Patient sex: F
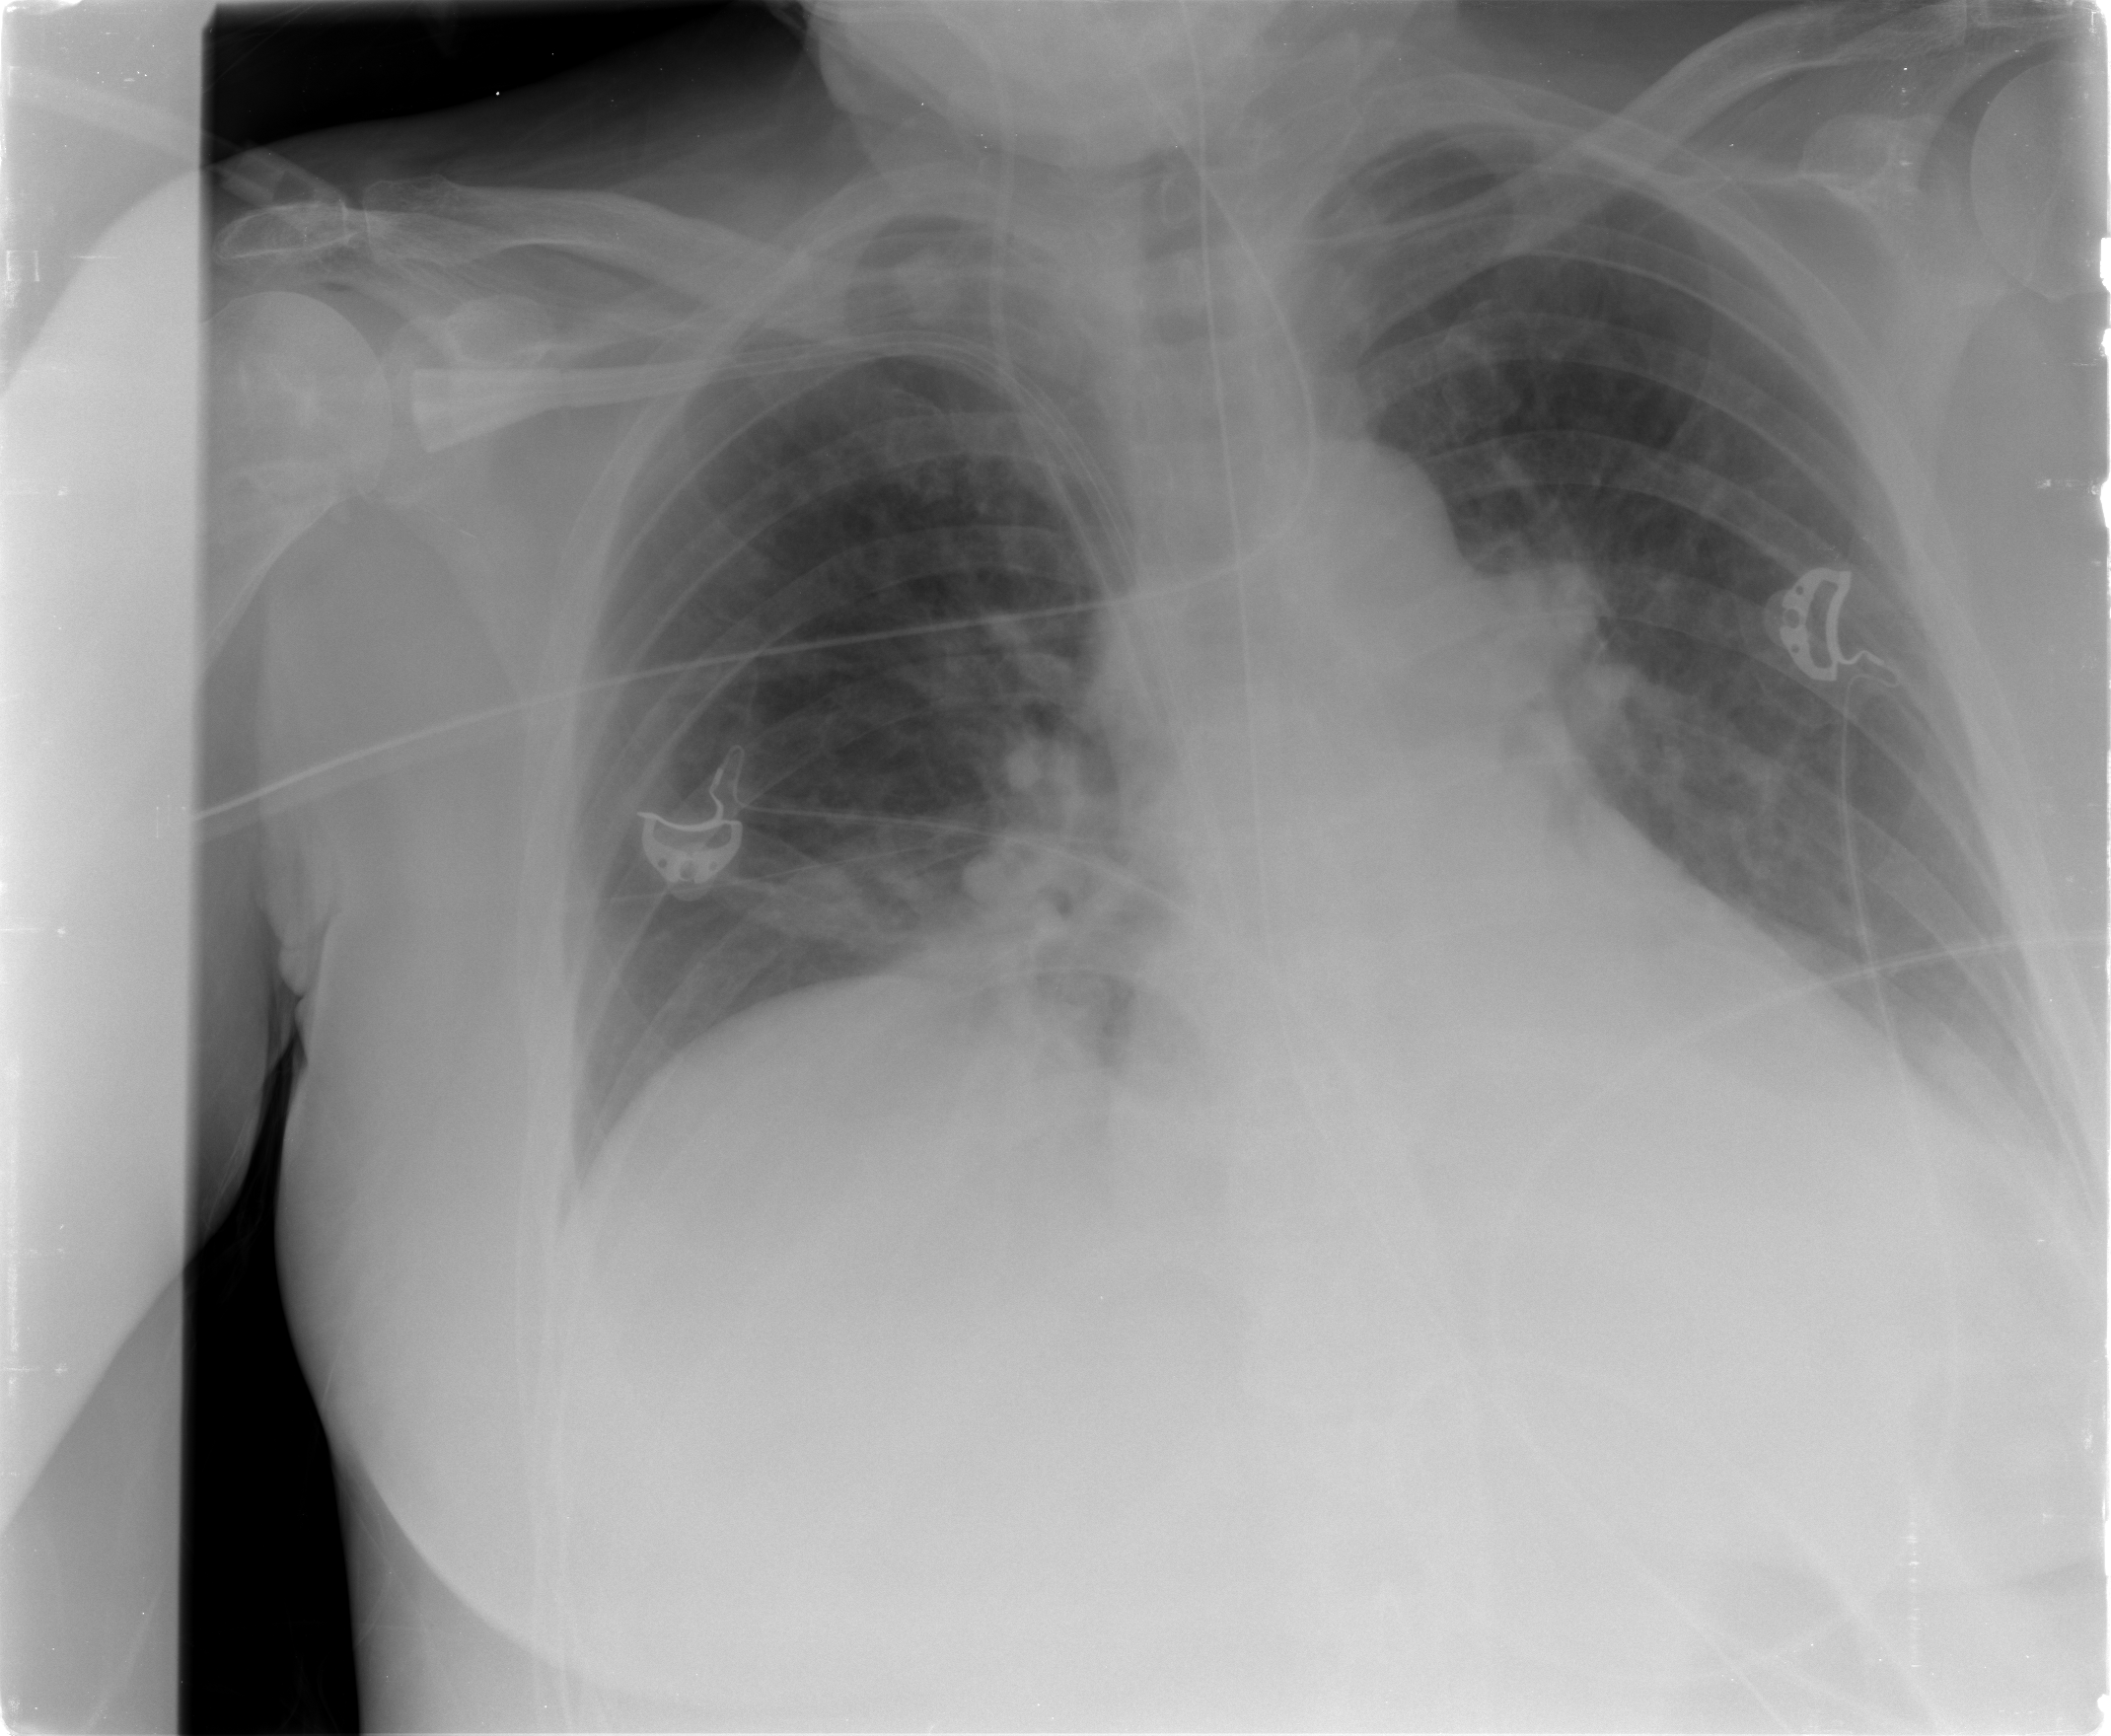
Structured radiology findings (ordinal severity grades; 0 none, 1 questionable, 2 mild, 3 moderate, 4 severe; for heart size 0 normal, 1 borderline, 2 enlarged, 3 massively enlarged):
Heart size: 0
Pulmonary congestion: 2
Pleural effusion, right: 0
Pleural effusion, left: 2
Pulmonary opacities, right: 0
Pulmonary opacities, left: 0
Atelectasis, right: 0
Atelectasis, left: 1